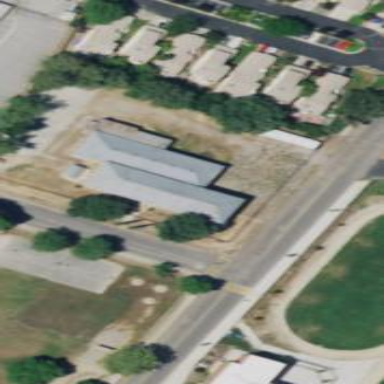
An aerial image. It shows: Building.